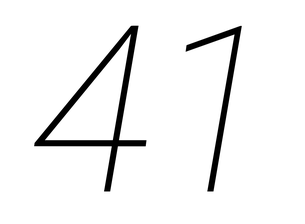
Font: Roboto-Italic_Thin_Italic